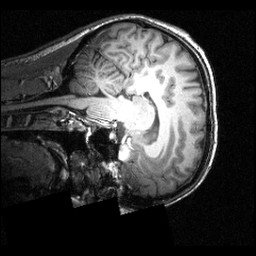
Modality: T1w
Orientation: sagittal
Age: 26
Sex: male
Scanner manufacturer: siemens
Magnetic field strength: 3.951 T
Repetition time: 1.5 s
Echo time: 0.00335 s